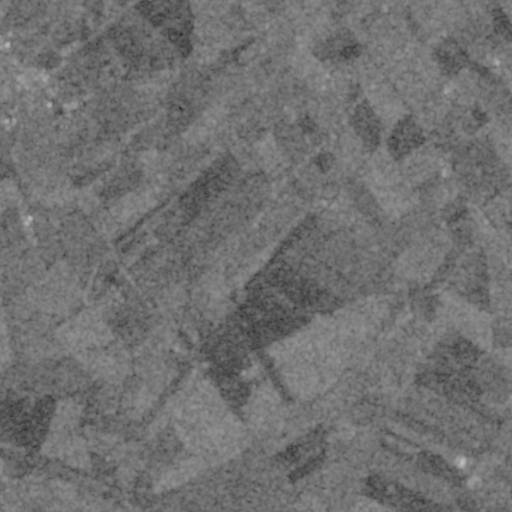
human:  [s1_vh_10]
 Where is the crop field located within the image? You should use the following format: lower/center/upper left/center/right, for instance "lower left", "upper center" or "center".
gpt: The crop field is located in the upper left of the image.
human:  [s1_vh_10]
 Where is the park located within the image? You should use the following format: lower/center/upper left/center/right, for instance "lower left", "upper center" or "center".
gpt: The park is located in the upper left of the image.
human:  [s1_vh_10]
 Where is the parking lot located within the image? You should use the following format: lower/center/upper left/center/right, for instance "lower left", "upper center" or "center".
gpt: The parking lot is located in the upper left of the image.
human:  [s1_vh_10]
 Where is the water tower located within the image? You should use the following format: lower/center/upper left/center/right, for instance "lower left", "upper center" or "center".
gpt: The water tower is located in the upper left of the image.
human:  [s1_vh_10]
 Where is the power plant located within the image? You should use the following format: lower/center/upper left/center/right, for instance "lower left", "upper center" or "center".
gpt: There is no power plant in the image.

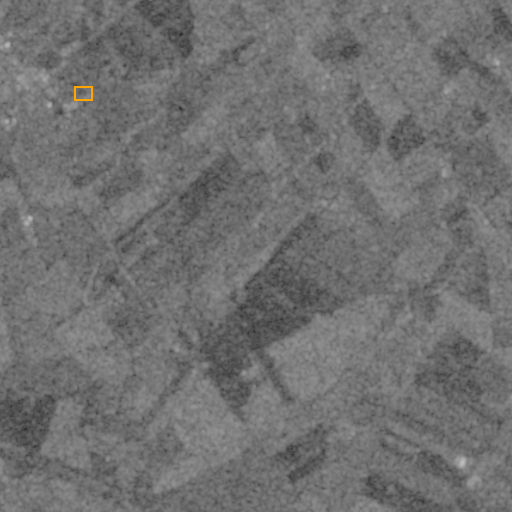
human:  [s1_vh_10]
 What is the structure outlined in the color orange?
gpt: The structure outlined in orange is a park.
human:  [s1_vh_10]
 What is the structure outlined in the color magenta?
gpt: There is no magenta outline.